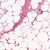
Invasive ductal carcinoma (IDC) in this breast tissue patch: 0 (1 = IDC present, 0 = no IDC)